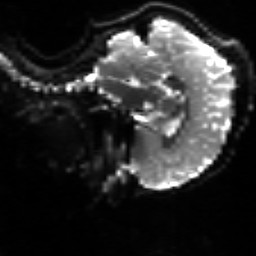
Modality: sbref
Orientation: sagittal
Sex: male
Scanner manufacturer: siemens
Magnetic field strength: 3 T
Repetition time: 5 s
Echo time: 0.071 s